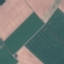
Label: AnnualCrop